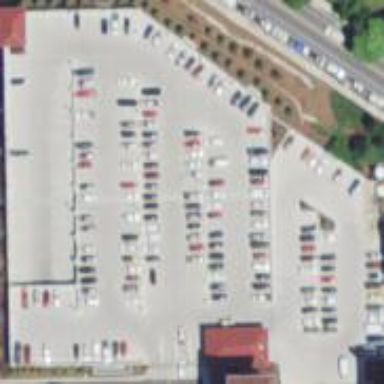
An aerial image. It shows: Multi-storey parking facility.